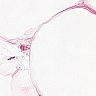
Metastatic tissue present: no